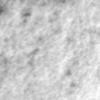
Label: no_change